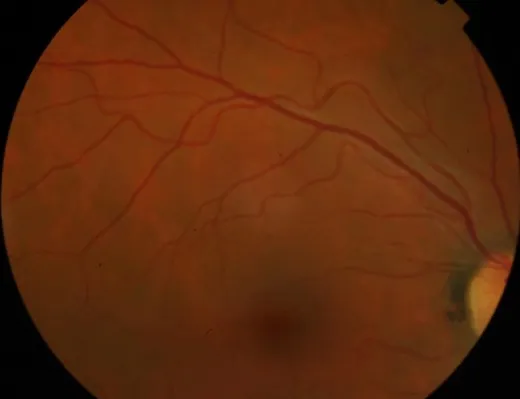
Color fundus photograph of the right eye, at one-month follow up, showing regression of retinal lesions.
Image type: ophthalmic_imaging (fundus_photograph)